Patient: sex M, age 35
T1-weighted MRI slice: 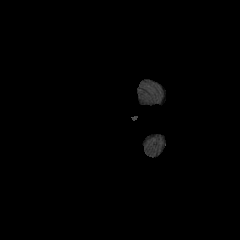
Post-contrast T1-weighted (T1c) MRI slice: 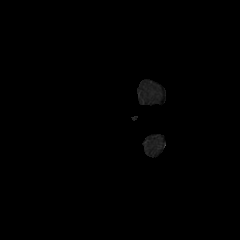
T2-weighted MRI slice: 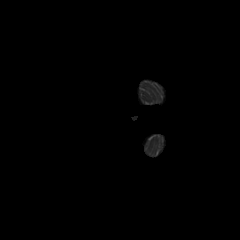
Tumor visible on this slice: no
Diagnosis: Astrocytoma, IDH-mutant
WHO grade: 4